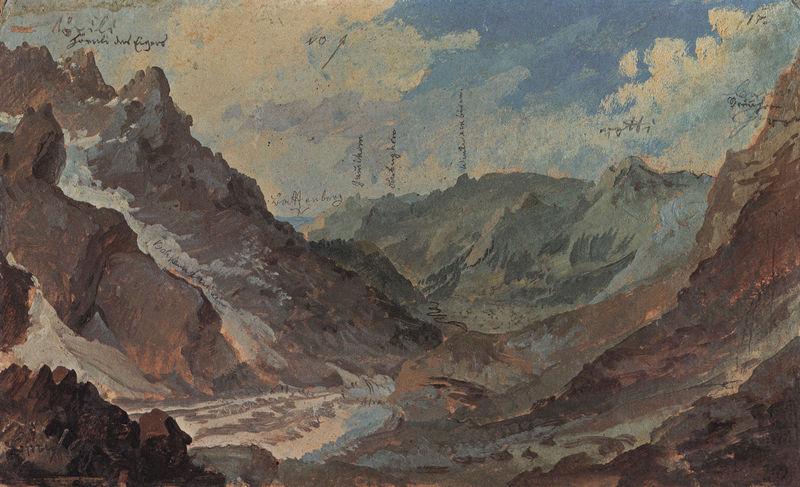
Titel: Blick von der Bänisegg über den Unteren Grindelwaldgletscher in das Grindelwaldtal
Künstler: Caspar Wolf
Standort: Bern
Institution: (Privatbesitz)
Schlagwörter: baum, berg, blau, felsen, gemälde, gestein, himmel, meer, wasser, weiß, wolken, aquarell, bäume, fluss, gelb, grün, landschaft, ocker, see, abend, braun, grau, hintergrund, orange, schwarz, skizze, straße, vordergrund, zeichnung, eis, rot, schnee, weg, wiese, wolke, beige, malerei, alt, spitze, stein, steine, signatur, ferne, horizont, kalt, natur, wiesen, gold, spitzen, rosa, tal, wald, hellblau, schnell, japan, schiff, schrift, wellen, ansicht, studie, abhang, berge, bergig, bergspitzen, fels, gebirge, gipfel, gletscher, hang, farbe, violett, alm, berglandschaft, geröll, linien, massiv, schlucht, steil, winter, masten, flus, romantik, tannen, woken, japanisch, silhouetten, alpen, wälder, abhänge, schweiz, täler, illustration, text, buchstabe, buchstaben, beschriftung, tanne, kunst, namen, senkrecht, china, karte, karg, ölskizze, forscher, richtung, tannenwald, verblauung, landkarte, gebirgslandschaft, bergrücken, postkarte, friedrich, wipfel, forschung, tirol, pfeil, beschriftungen, sütterlin, handschrift, baäume, legende, gebirgig, historisch, alp, notiz, notizen, beschriftet, bezeichnungen, humboldt, abfallend, himmelsrichtung, benennung, flußtal, nord, gemalde, landshaft, bergwelt, bergsteigen, talsole, nordpfeil, bergnamen, almen, felig, abfallen, benennungen, berrücken, beschriften, fusili, muhre, nordosten, schiftzug, schneeabgang, stumpfe farben, 19. jahrhundert, 1830, lavinen, geletscher, schaffenburg, bergkarte, nordost, windrichtunge, nroden, arbes, siel, montain